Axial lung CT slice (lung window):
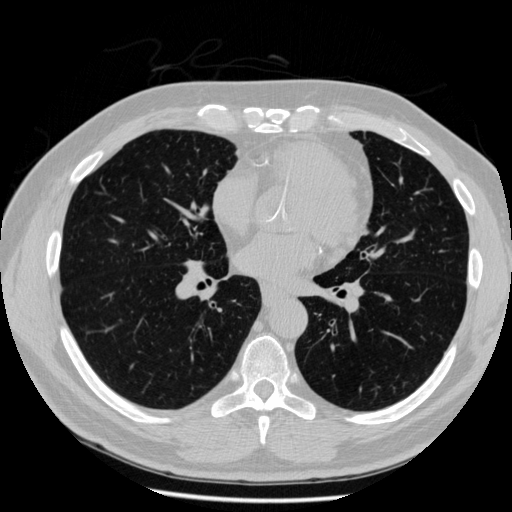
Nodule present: no